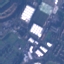
Land use / land cover class: Industrial